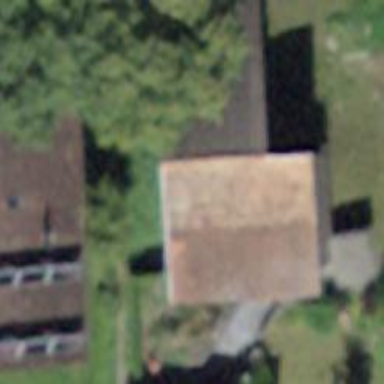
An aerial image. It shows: Rural barn.